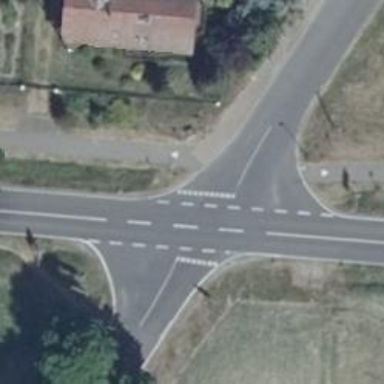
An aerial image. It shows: Secondary road with asphalt surface.